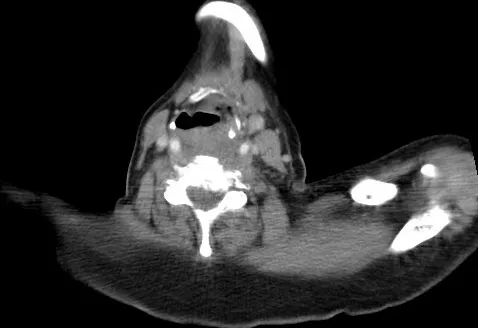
CT slice showing new lesion in oropharynx.
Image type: radiology (ct)